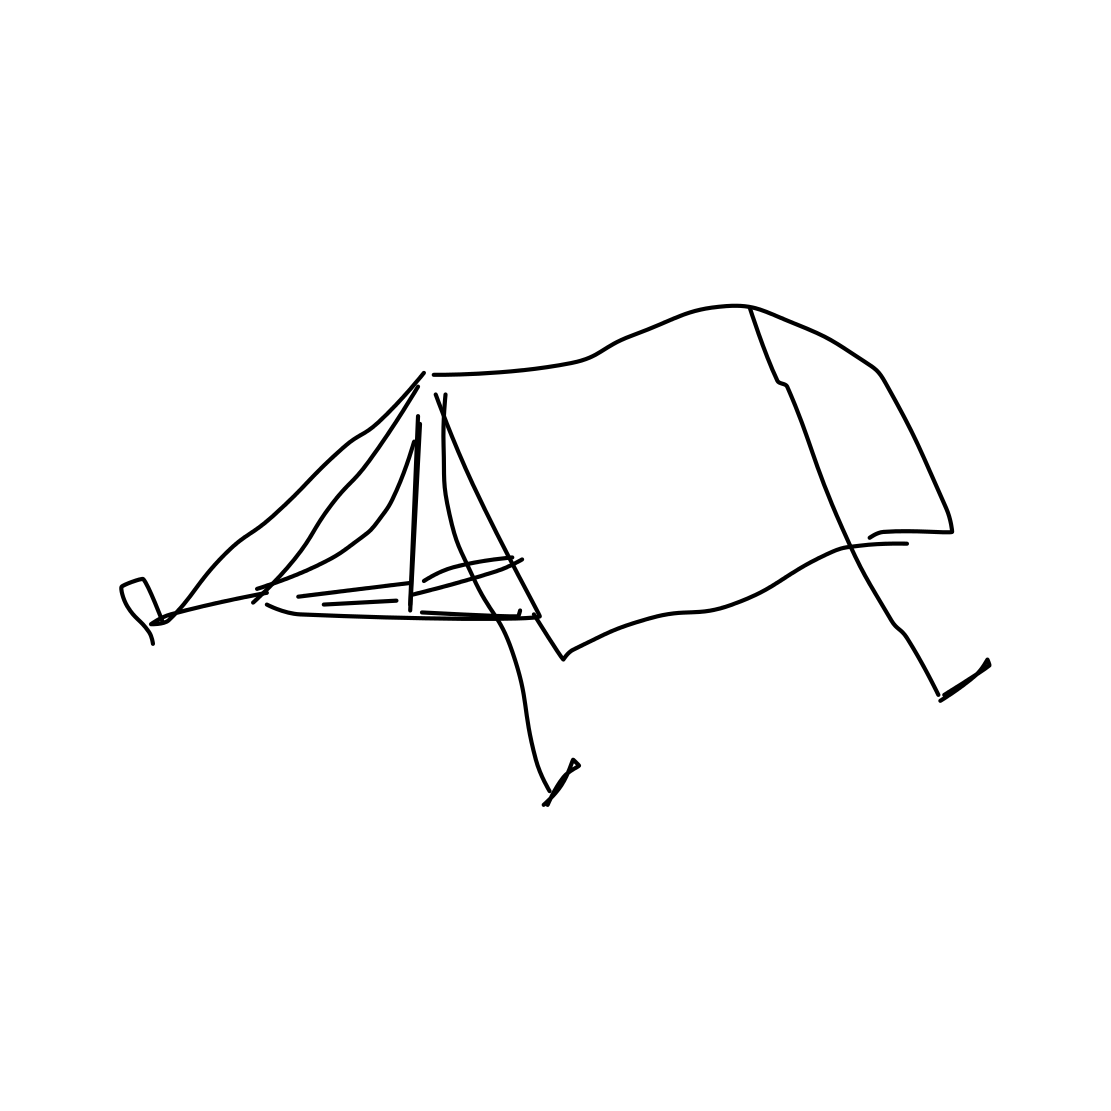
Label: tent